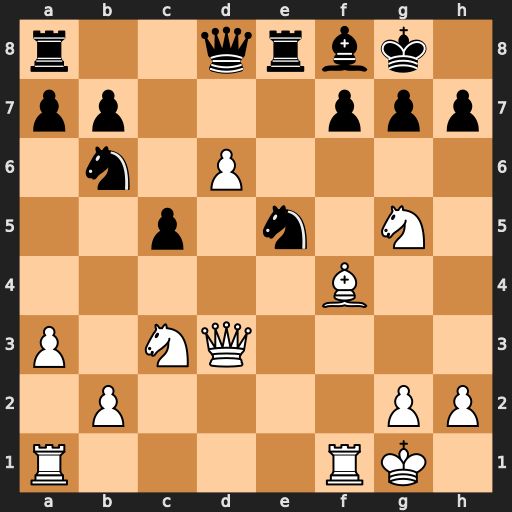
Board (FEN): r2qrbk1/pp3ppp/1n1P4/2p1n1N1/5B2/P1NQ4/1P4PP/R4RK1
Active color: w
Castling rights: -
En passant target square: -
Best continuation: Qxh7#